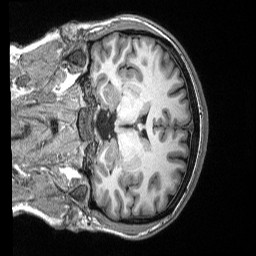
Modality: T1w
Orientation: coronal
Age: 30
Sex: female